I will show an image sequence of human cooking. I have annotated the images with numbered circles. Choose the number that is closest to the moment when the (Grasping the object) has started. You are a five-time world champion in this game. Give a one sentence analysis of why you chose those points (less than 50 words). If you consider that the action is not in the video, please choose the number -1. Provide your answer at the end in a json file of this format: {"points": []}
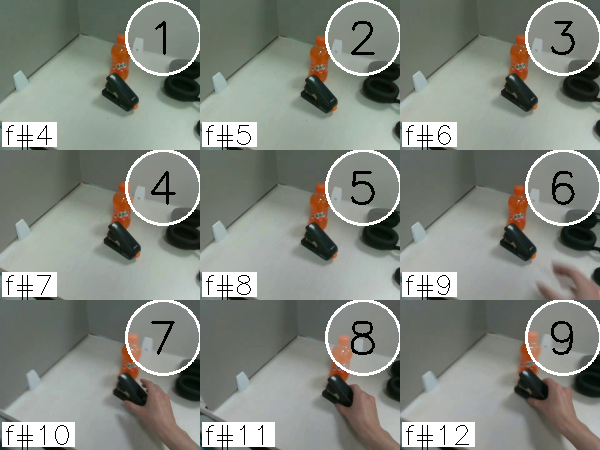
Frame 8 shows the clearest moment of hand-object contact.
{"points": [8]}